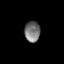
Tissue: lung
Cell type: Epithelial cells
Senescence score: 0.08345
Nuclear area (px): 317
Mean DAPI intensity: 116.779